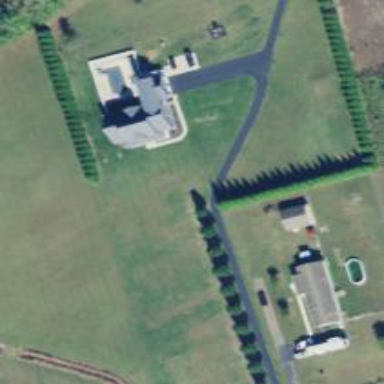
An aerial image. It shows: Driveway leading to service road.